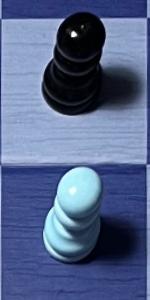
Label: Pawn_White